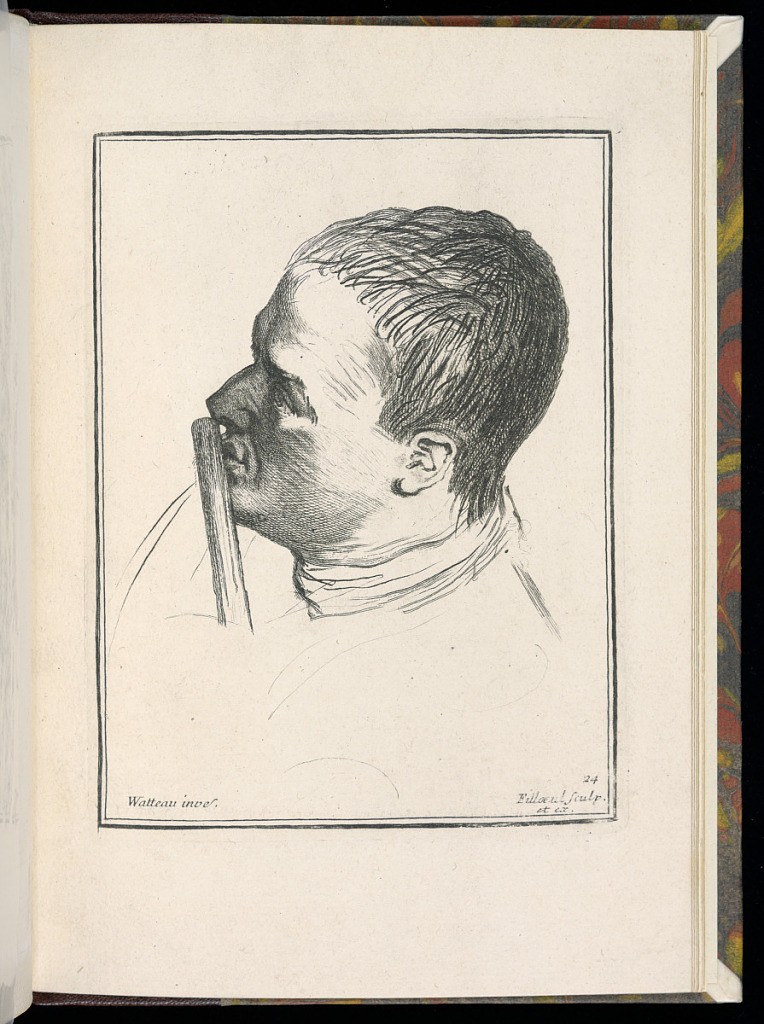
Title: Study of a Man Playing a Flute
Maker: Antoine Watteau, French, 1684–1721
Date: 1734
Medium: Etching on laid paper
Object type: Print
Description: Study of a man's head in profile seen from above. He has short hair and is playing a flute. His collar and shoulders are suggested with a few lines. The plate is signed and numbered.